Field crop: tomato
Growth stage: 1
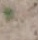
Species: solanum